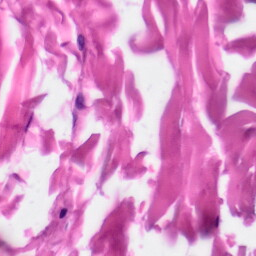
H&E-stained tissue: Skin